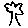
Label: tree